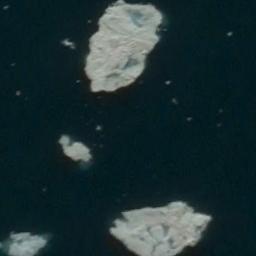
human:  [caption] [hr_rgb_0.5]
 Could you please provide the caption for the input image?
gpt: There are sea ice of different sizes .

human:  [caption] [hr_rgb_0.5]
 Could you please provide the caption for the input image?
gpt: Two large pieces of ice and a few small pieces of sparse ice float on the blue sea .

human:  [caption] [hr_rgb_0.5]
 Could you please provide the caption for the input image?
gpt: There are many ice on the deep blue sea .

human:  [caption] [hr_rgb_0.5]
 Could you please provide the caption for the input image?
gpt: Several pieces of sea ice of different sizes float in the deep blue sea .

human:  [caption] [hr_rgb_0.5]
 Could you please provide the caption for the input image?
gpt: There are several pieces of sea ice .